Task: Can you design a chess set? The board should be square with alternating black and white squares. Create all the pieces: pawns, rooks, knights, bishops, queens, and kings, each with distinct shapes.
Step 1381:
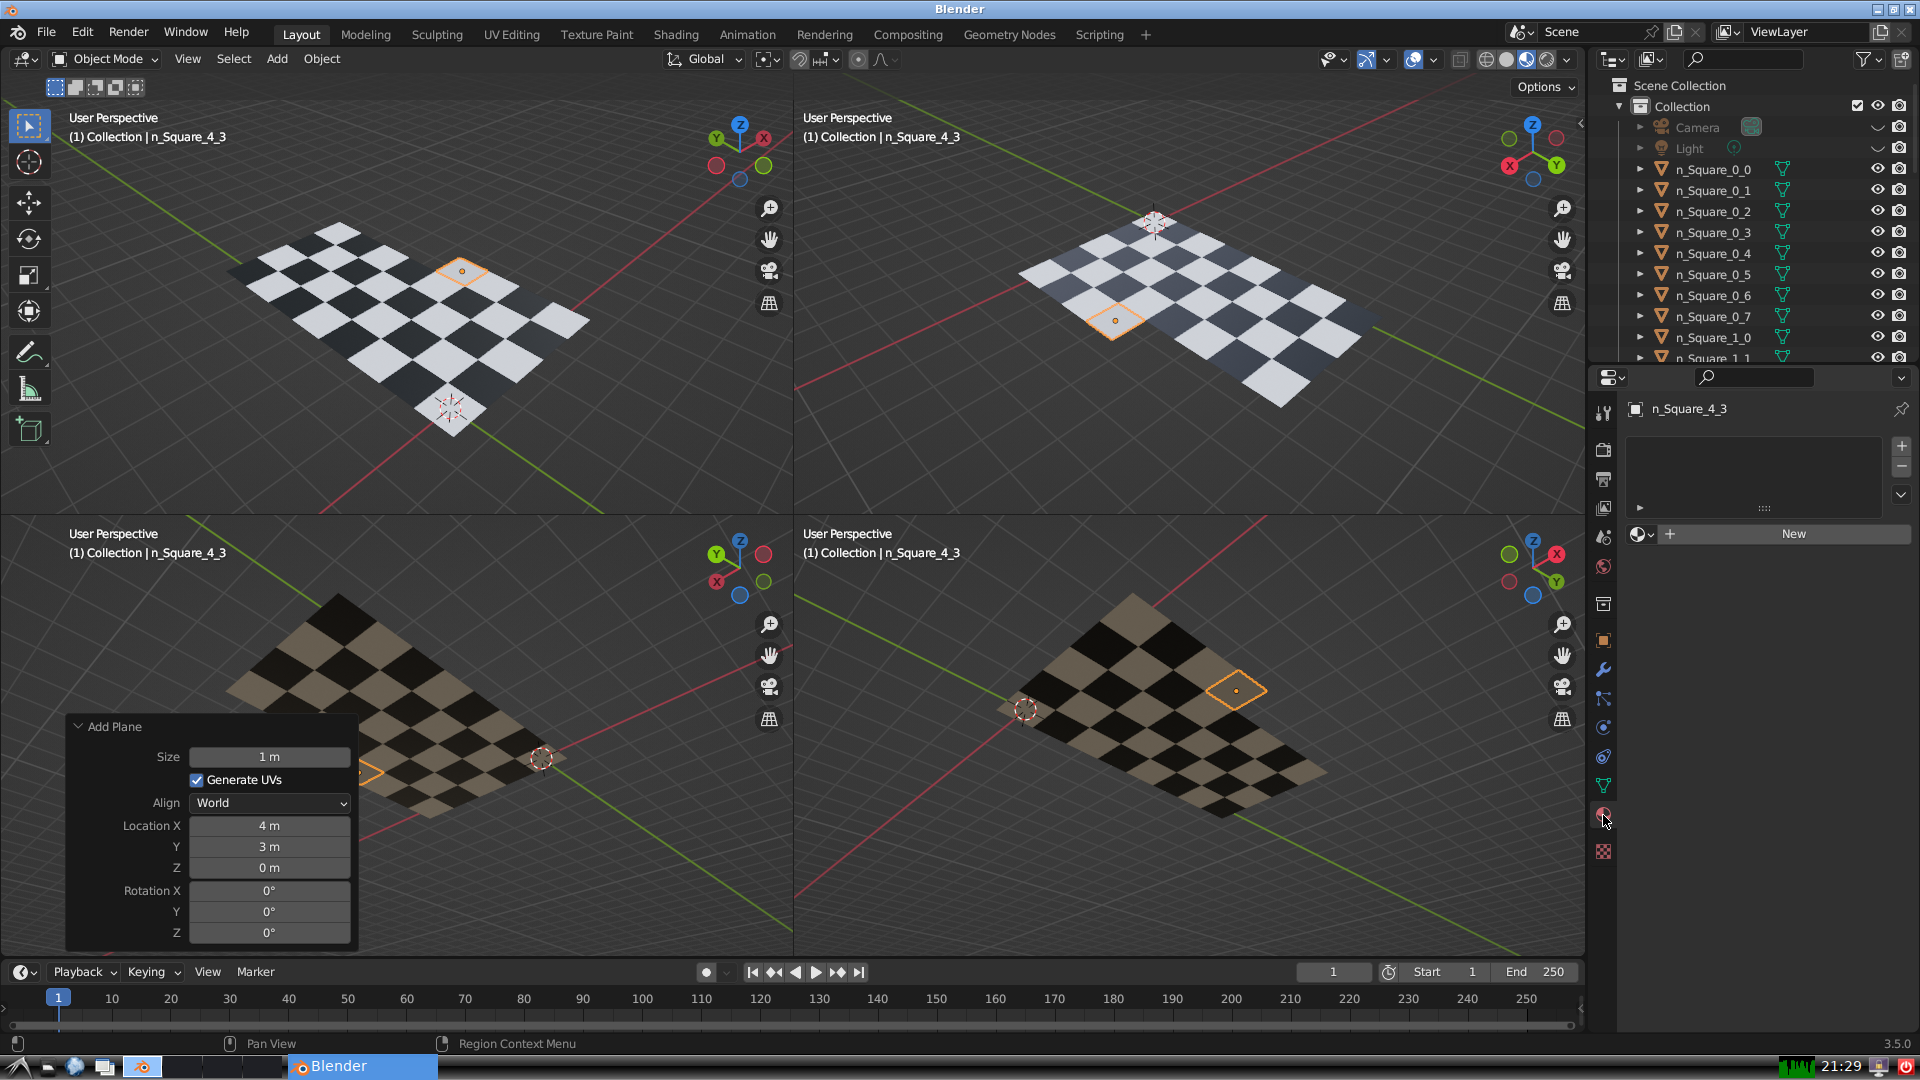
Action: {"mouse_move": [1636, 534]}